Aerial crown-view tile of a tropical tree (Barro Colorado Island, Panama), acquired 20241112:
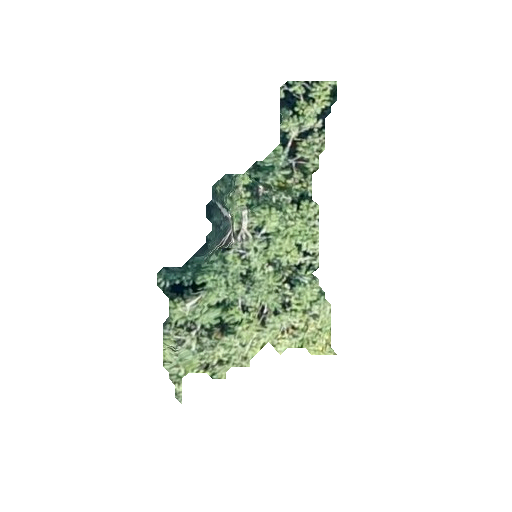
Species: Trattinnickia aspera
GBIF accepted scientific name: Trattinnickia aspera
Crown area: 46.983 m²